Question: I'm trying to figure out a way to take a Ruby array and create an HTML table. The array is dynamic, its contents change depending on user options and inputs so the HTML tables also need to be dynamic.
The array look something like this:
'''
array = [[a, 1, 2 ,3], [a, 1, 2 ,3], [a, 1, 2 ,3], [b, 1, 2 ,3], [b, 1, 2 ,3], [b, 1, 2 ,3], [c, 1, 2 ,3]]
'''
What I would like to do is first group or split the array in the following way (though this might not be necessary, I don't know).
'''
array1 = [[a, 1, 2 ,3], [a, 1, 2 ,3], [a, 1, 2 ,3]]
array2 = [[b, 1, 2 ,3], [b, 1, 2 ,3], [b, 1, 2 ,3]]
array3 = [[c, 1, 2 ,3]]
'''
Then outputting each of the new arrays in a separate HTML tables, where 'a', 'b', 'c' could be like a header/title and then sub element would be a new row to the that table. In short I'd like to be able to control where each element is placed in the table.
I know my description probably isn't too clear but this is way beyond my very limited skill set and even difficult to explain what I want to achieve. :)
edit: here's my attemp at visualizing what I'm trying to accomplish...

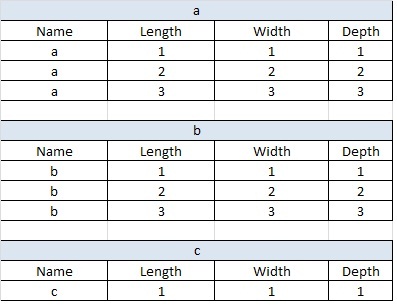
Answer: more or less stateless :-)
'''
a = [["a", 1, 2 ,3], ["a", 1, 2 ,3], ["a", 1, 2 ,3],
["b", 1, 2 ,3], ["b", 1, 2 ,3], ["b", 1, 2 ,3], ["c", 1, 2 ,3]]
grouped = a.group_by{|t| t[0]}.values
header = "<tr><td>Name</td> <td>Length</td> <td>Width</td> <td>Depth</td> </tr>"
table = grouped.map do |portion|
"<table>
" << header << "
<tr>" << portion.map do |column|
"<td>" << column.map do |element|
element.to_s
end.join("</td><td>") << "</td>"
end.join("</tr>
<tr>") << "</tr>
</table>
"
end.join("
")
puts table
'''